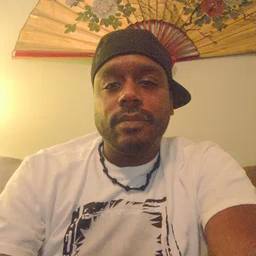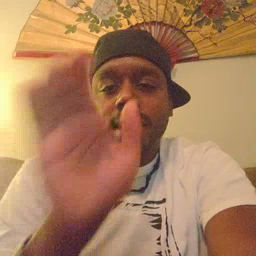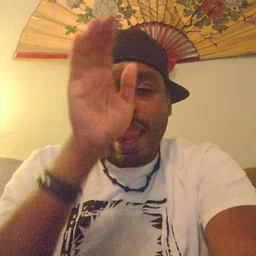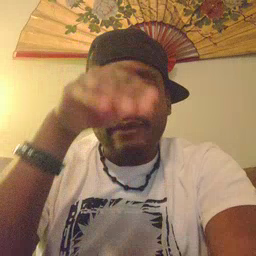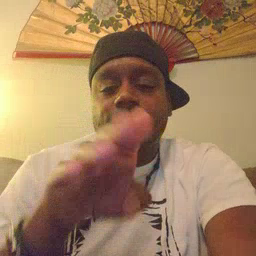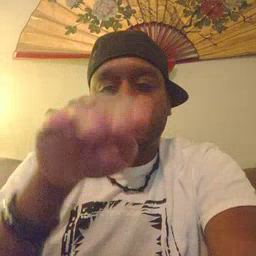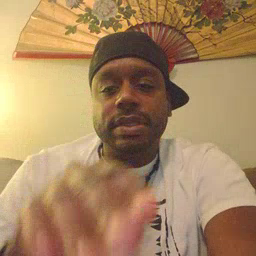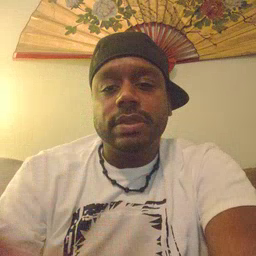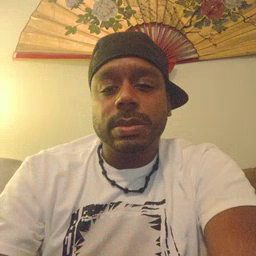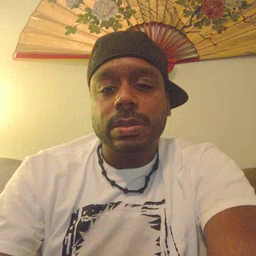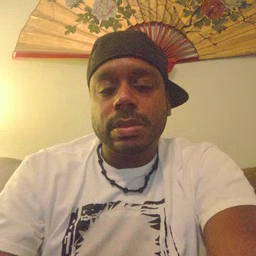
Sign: elephant